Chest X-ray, AP view. Patient: 20 years old, sex F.
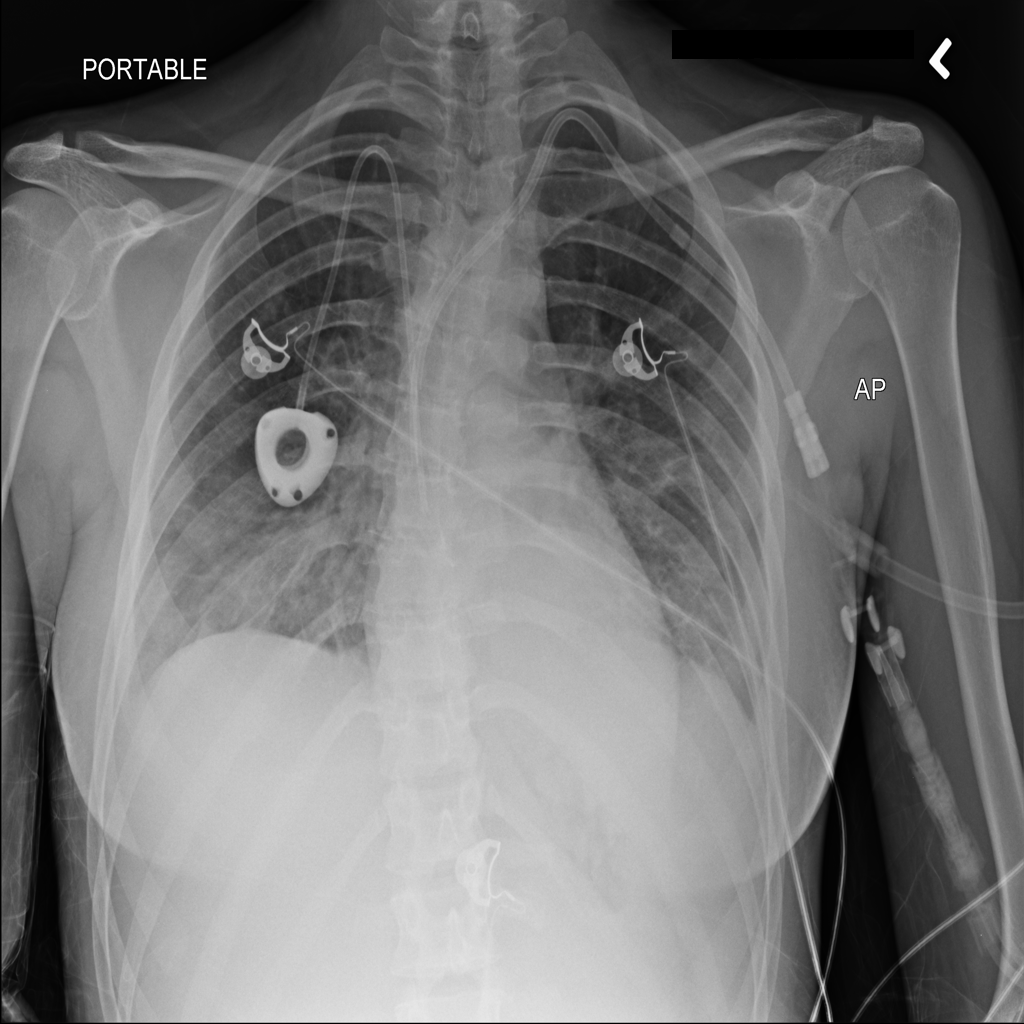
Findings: No Finding